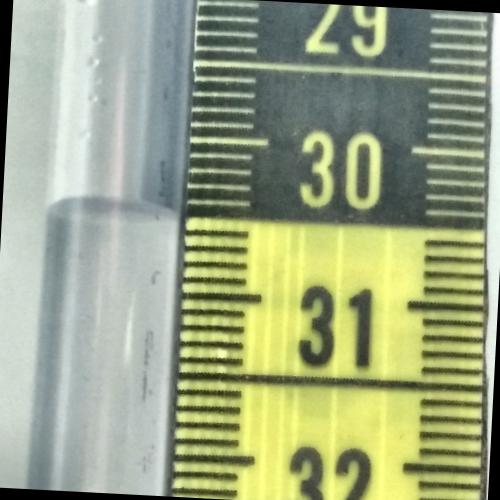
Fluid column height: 30.5 cm